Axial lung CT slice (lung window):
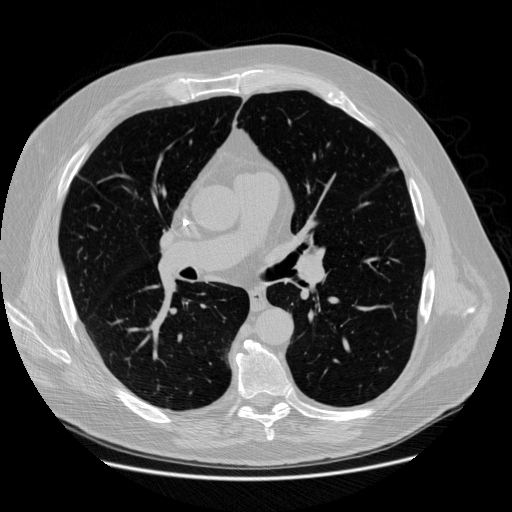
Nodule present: no